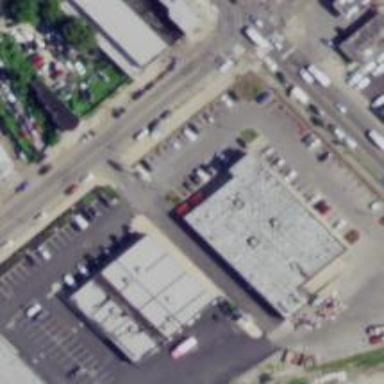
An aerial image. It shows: Supermarket.